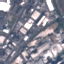
Land use / land cover: Industrial